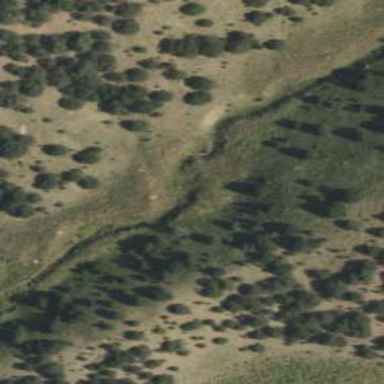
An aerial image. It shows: Scrub vegetation with evergreen needle-leaved trees around.